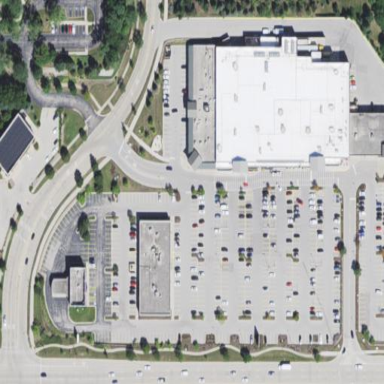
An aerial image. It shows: Retail area.